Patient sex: M
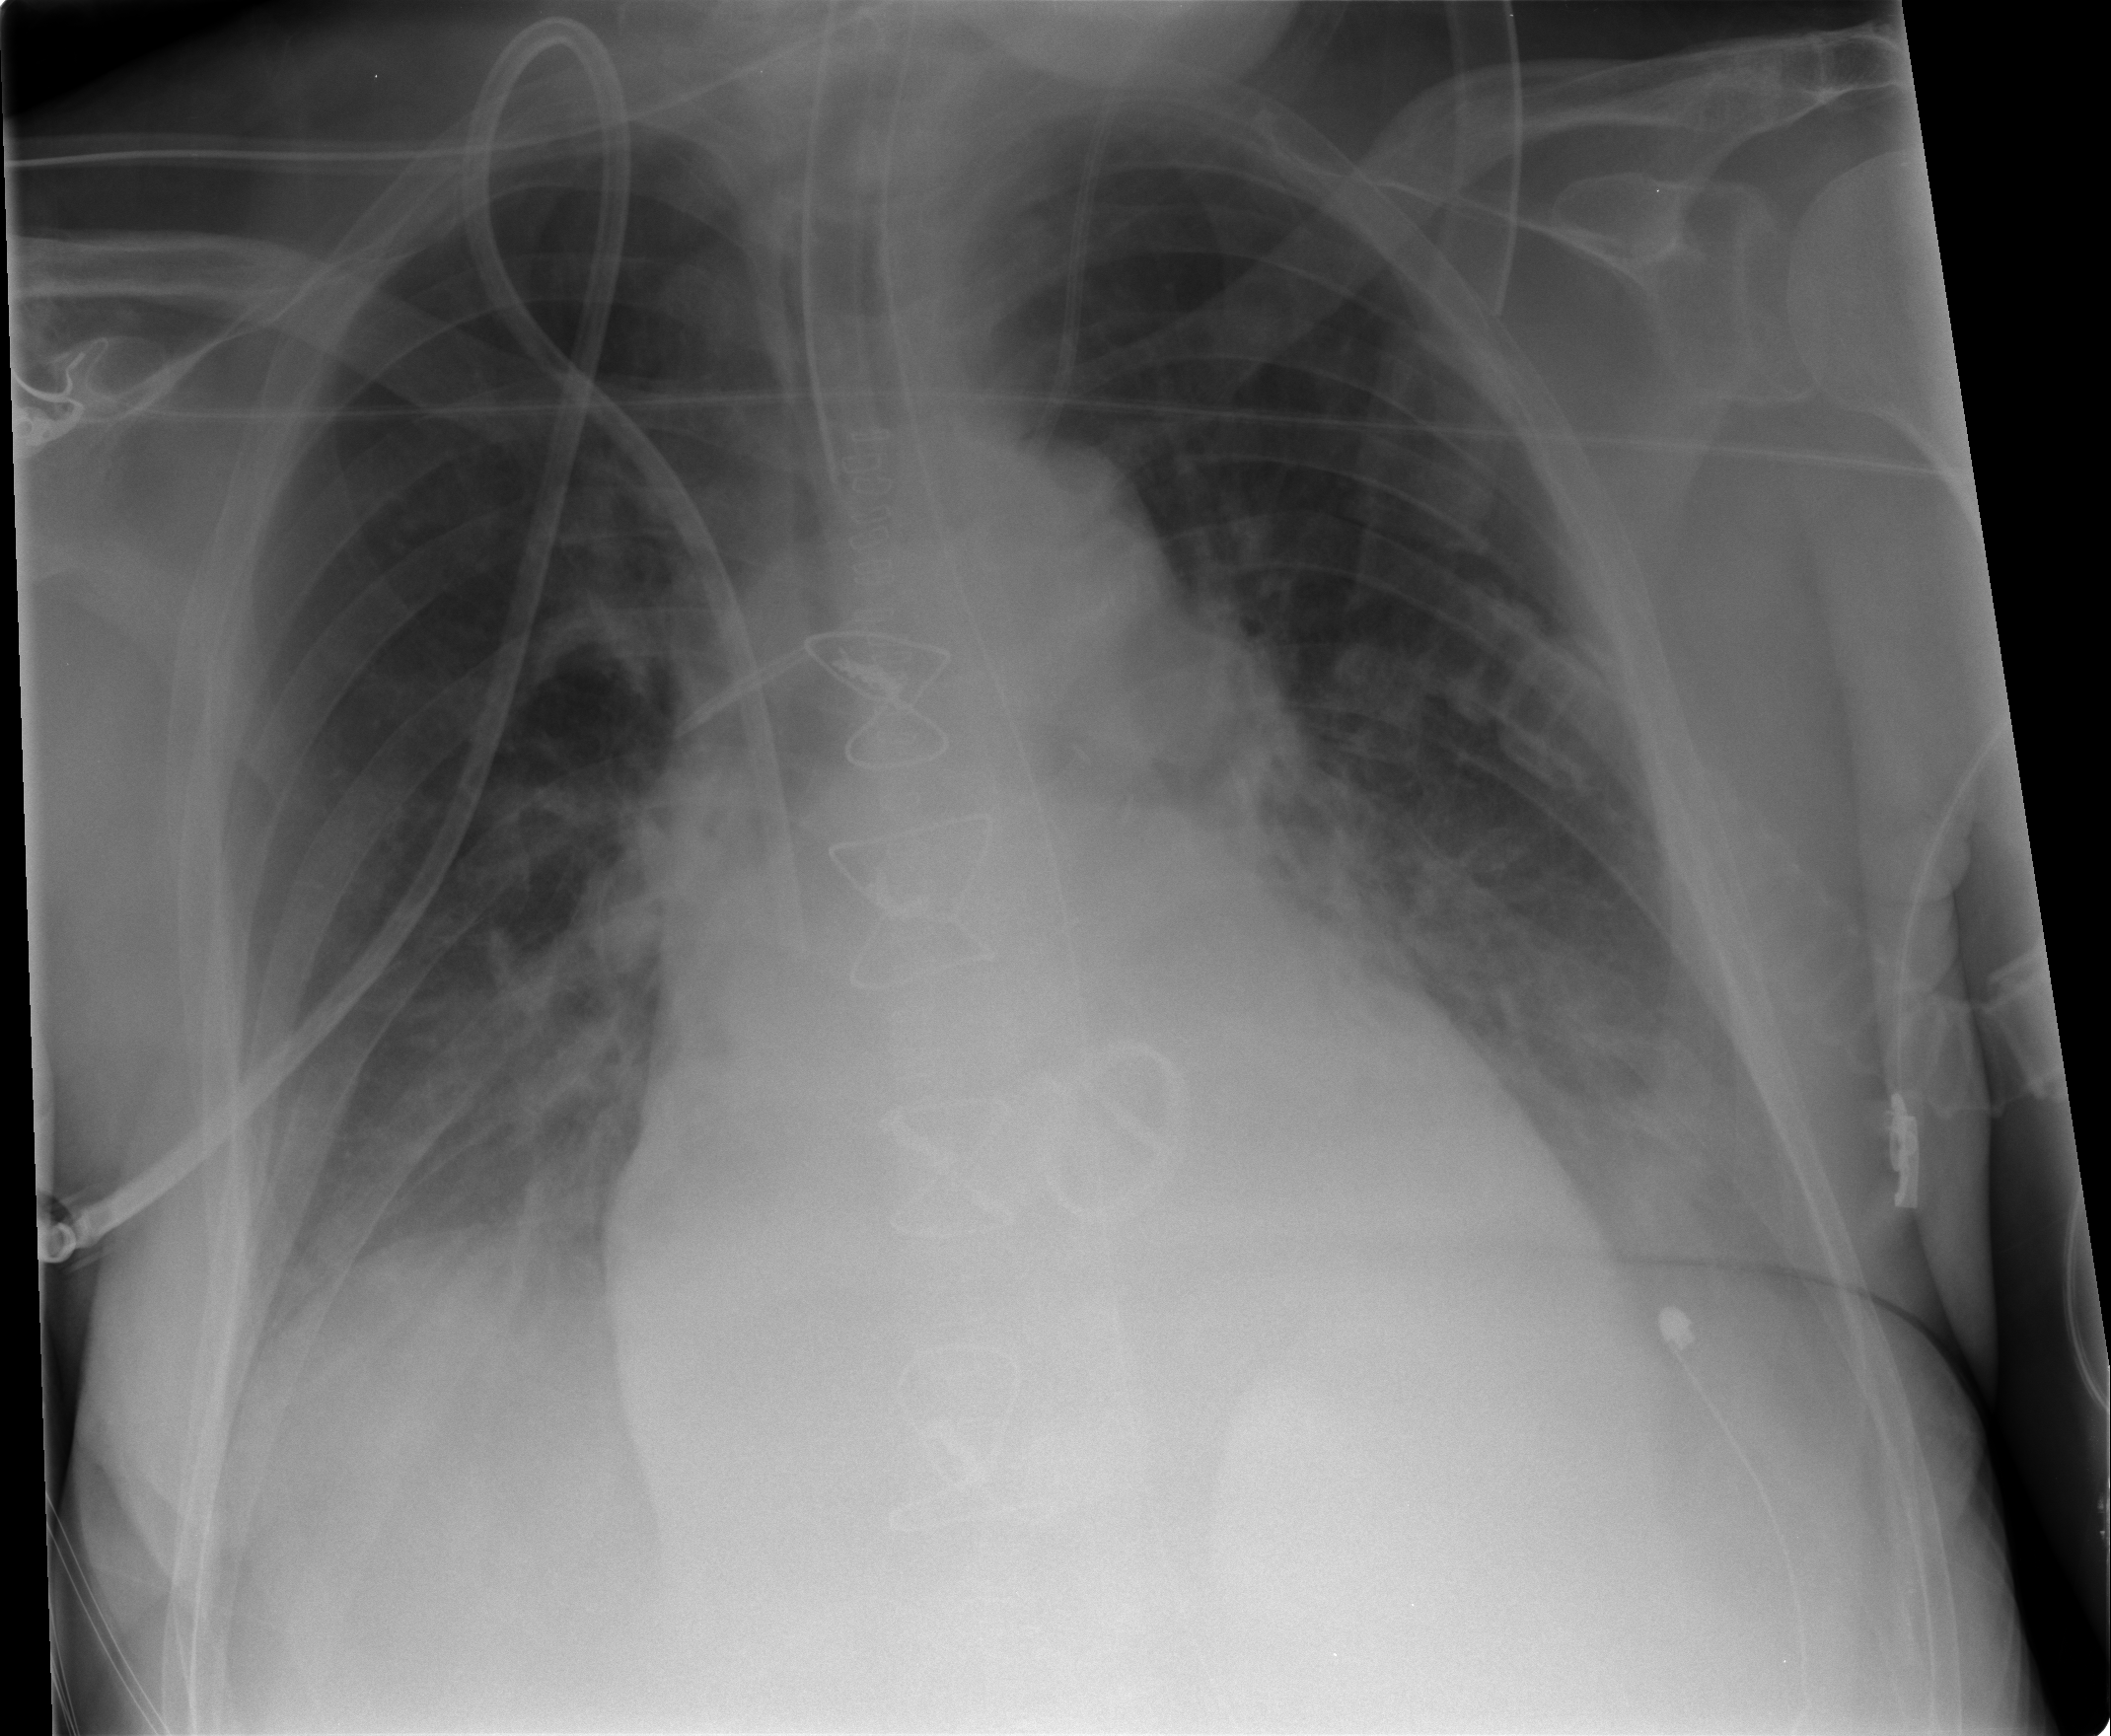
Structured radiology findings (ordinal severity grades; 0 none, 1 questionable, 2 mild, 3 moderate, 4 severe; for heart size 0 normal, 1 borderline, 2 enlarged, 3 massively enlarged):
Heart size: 2
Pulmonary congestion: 2
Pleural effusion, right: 0
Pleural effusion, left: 1
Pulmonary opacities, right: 0
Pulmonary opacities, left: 0
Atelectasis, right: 3
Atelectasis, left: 3